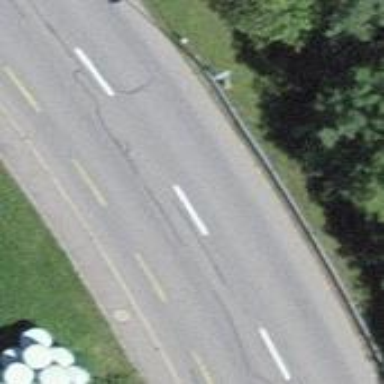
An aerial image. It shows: Primary highway with asphalt surface and dedicated lane for cycling on the left.